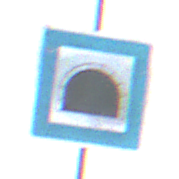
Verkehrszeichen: Tunnel
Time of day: Night
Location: Outdoor (Nature)
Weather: Clear
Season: NotSpecified
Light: Natural